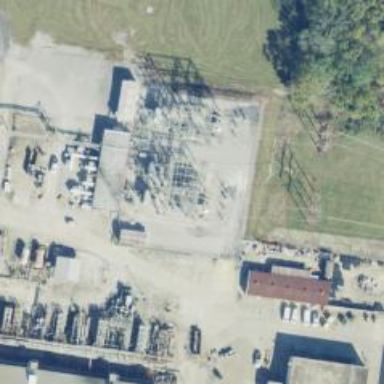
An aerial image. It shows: Industrial power substation enclosed by fence.